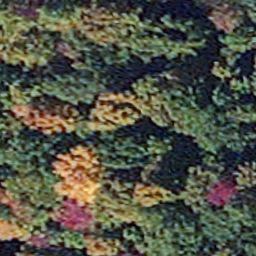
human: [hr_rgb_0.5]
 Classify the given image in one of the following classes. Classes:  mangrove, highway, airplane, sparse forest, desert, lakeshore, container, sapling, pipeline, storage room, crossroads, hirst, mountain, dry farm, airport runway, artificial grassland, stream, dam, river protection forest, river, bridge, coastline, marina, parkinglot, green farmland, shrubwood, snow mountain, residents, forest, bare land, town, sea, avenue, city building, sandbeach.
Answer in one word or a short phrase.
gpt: mangrove